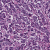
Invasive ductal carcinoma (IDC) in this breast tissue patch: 1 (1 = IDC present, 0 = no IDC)